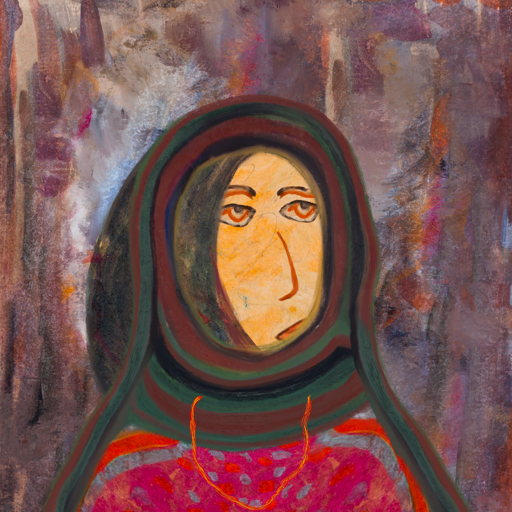
Background: Hypocrite, Head And Neck Side: Experience, Face Side: Experience, Bust: Sisters, Hair Side: Gypsy_Mother, Head Accessory: After_Raid_Scarf, Second Necklace: Gypsy_Mother_2, Necklace: Blank, Baby: Blank